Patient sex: M
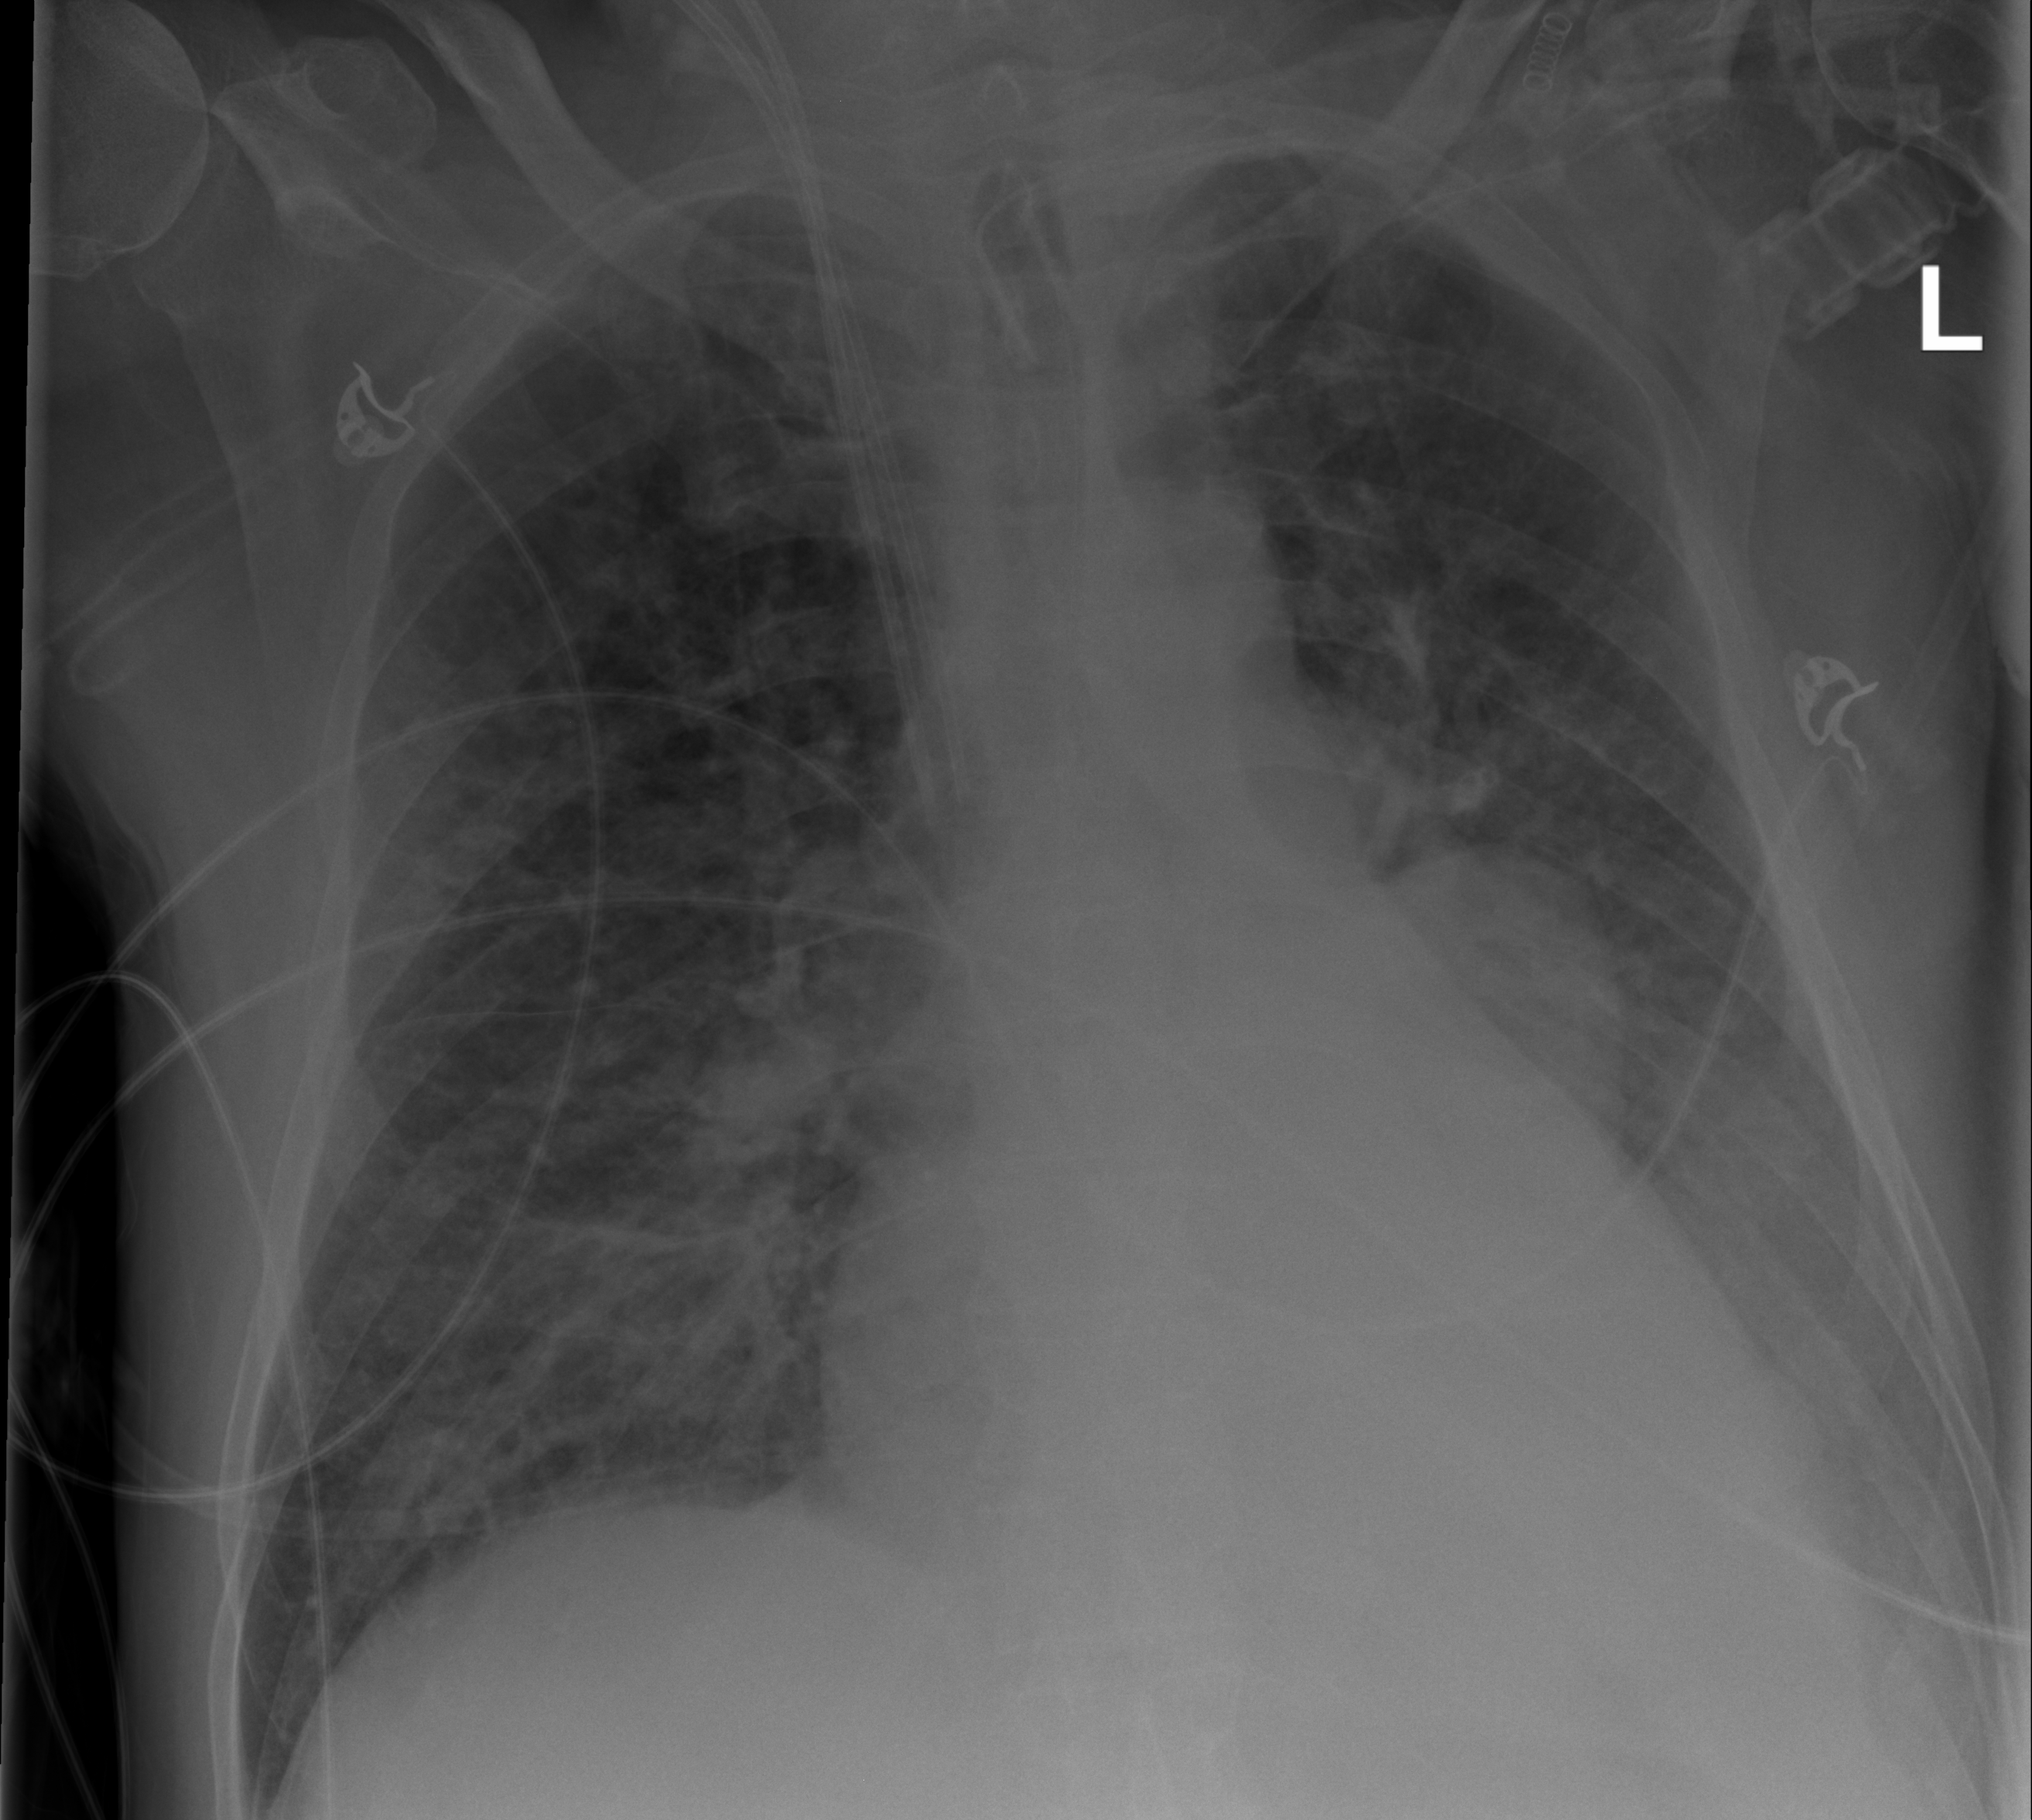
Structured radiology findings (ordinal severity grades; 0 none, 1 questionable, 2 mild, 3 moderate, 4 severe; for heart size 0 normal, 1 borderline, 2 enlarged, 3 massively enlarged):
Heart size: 2
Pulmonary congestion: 2
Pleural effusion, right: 0
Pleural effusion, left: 2
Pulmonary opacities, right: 2
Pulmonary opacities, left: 2
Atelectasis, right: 2
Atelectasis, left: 2